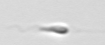
Label: flagellate_morphotype3